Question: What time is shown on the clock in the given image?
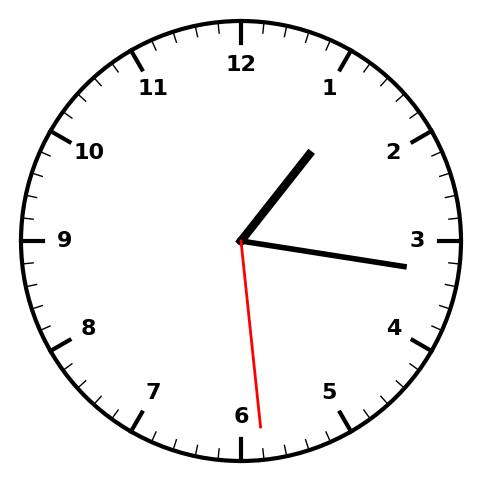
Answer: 01:16:29